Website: lowes
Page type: receipt
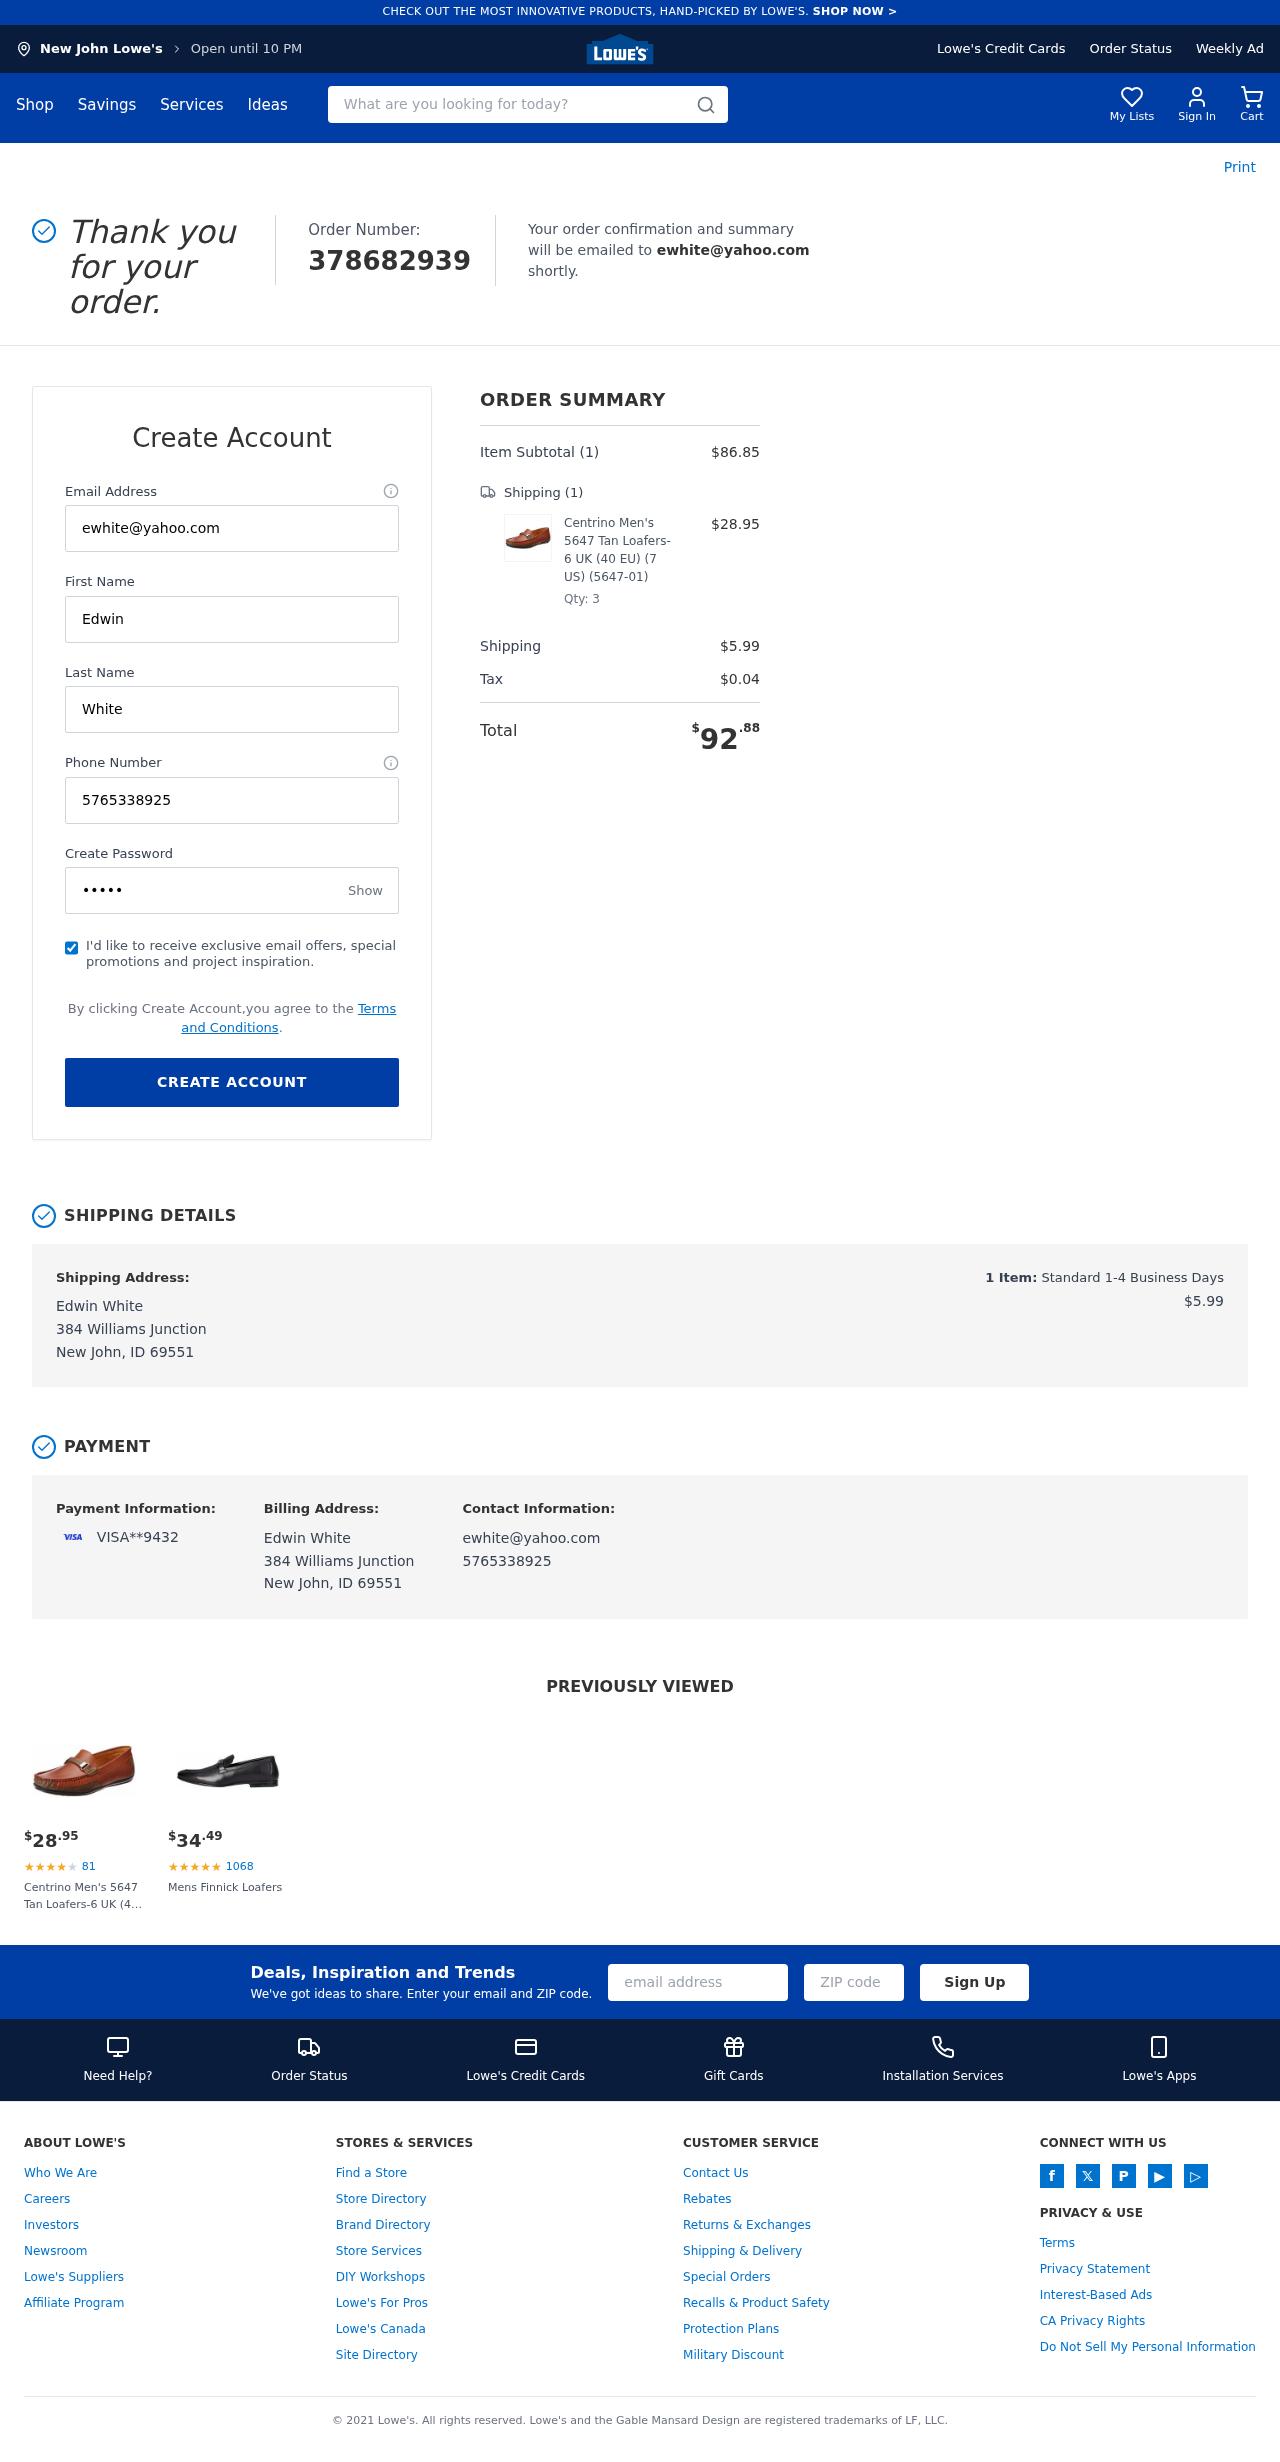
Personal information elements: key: PII_CARD_LAST4
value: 9432
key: PII_CARD_TYPE
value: VISA
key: PII_CITY
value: New John
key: PII_EMAIL
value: ewhite@yahoo.com
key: PII_FULLNAME
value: Edwin White
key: PII_PHONE
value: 5765338925
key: PII_STREET
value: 384 Williams Junction
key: PII_FIRSTNAME
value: Edwin
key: PII_LASTNAME
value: White
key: PII_CITY_STATE_ZIP
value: New John, ID 69551
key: PII_FULLNAME2
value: Edwin White
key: PII_FULLNAME3
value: Edwin White
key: PII_FIRSTNAME2
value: Edwin
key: PII_FIRSTNAME3
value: Edwin
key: PII_LASTNAME2
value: White
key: PII_LASTNAME3
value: White
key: PII_FIRSTNAME_DERIVED
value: Edwin
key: PII_LASTNAME_DERIVED
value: White
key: PII_FULLNAME_DERIVED
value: Edwin White
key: PII_NAME_FULL_DERIVED
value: Edwin White
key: PII_STREET2
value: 384 Williams Junction
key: PII_CITY_STATE_ZIP2
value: New John, ID 69551
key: PII_EMAIL2
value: ewhite@yahoo.com
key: PII_EMAIL3
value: ewhite@yahoo.com
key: PII_PHONE_LINE
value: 8925
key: PII_PHONE_SUFFIX
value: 8925
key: PII_PHONE2
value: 5765338925
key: PII_PHONE3
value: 5765338925
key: PII_PHONE_NUMERIC
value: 5765338925
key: PII_PHONE_LINE_NUMERIC
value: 8925
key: PII_PHONE_SUFFIX_NUMERIC
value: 8925
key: PII_PHONE2_NUMERIC
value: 5765338925
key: PII_PHONE3_NUMERIC
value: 5765338925
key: PII_PHONE_DIGITS
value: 5765338925
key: PII_PHONE_LAST4
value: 8925
Product elements: key: PRODUCT1_NAME
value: Centrino Men's 5647 Tan Loafers-6 UK (40 EU) (7 US) (5647-01)
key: PRODUCT1_PRICE
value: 28.95
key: PRODUCT1_QUANTITY
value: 3
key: PRODUCT2_NAME
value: Mens Finnick Loafers
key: PRODUCT2_NUM_RATINGS
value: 1068
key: PRODUCT2_PRICE
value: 34.49
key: PRODUCT1_PRICE2
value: $28.95
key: PRODUCT1_RATING2
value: ★
★
★
★
★
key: PRODUCT1_NUM_RATINGS2
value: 81
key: PRODUCT1_NAME2
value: Centrino Men's 5647 Tan Loafers-6 UK (40 EU) (7 US) (5647-01)
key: PRODUCT2_RATING
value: ★
★
★
★
★
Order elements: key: ORDER_ID
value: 378682939
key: ORDER_NUM_ITEMS
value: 1
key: ORDER_SUBTOTAL
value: $86.85
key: ORDER_NUM_ITEMS2
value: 1
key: ORDER_SHIPPING_COST
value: $5.99
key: ORDER_TAX
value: $0.04
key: ORDER_TOTAL
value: $92.88
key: ORDER_NUM_ITEMS3
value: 1
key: ORDER_SHIPPING_COST2
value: $5.99
Search elements: key: HEADER_SEARCH
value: What are you looking for today?